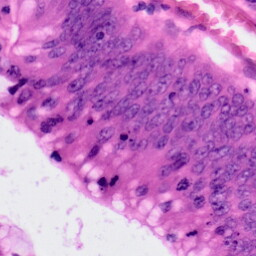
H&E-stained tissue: Colon